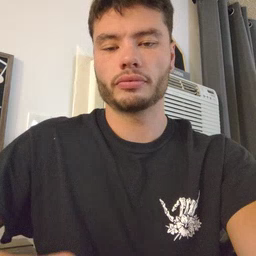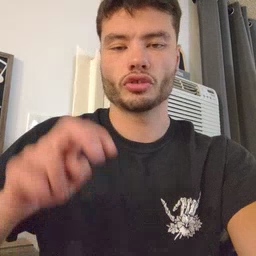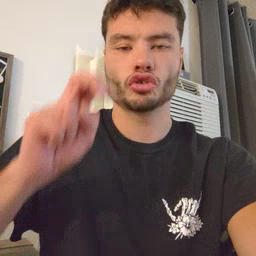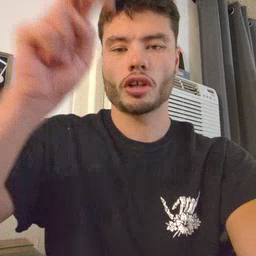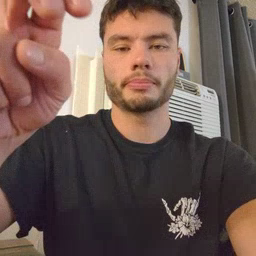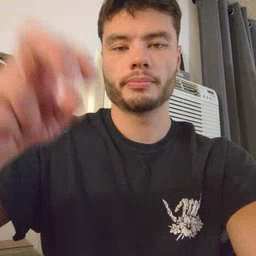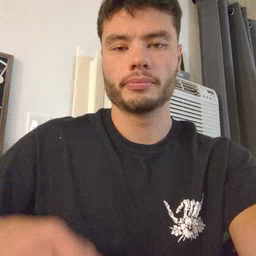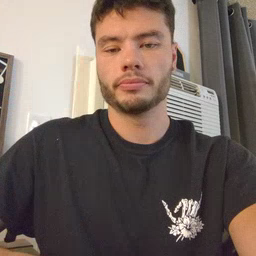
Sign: jump